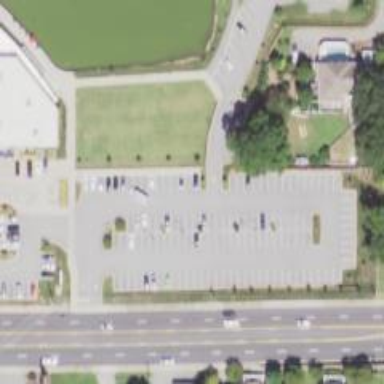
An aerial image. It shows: Parking area with surface.